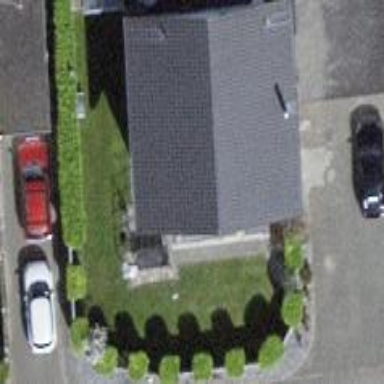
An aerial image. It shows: Residential building with tile roof.